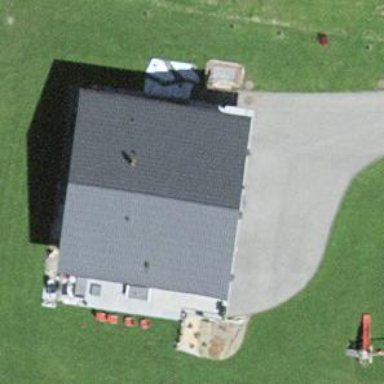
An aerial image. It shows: Simple and straightforward house.